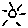
Label: sun